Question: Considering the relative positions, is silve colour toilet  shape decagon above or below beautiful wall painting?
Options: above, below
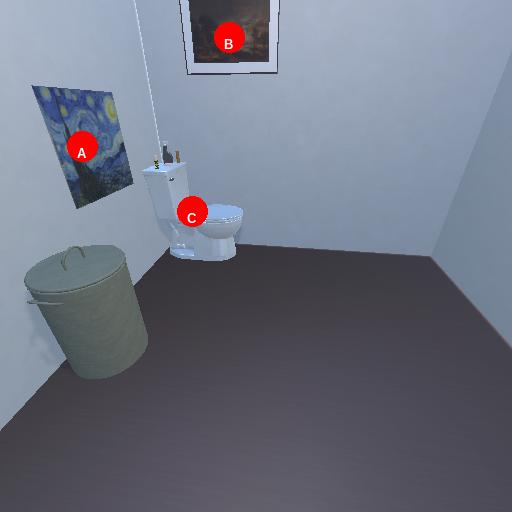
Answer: above